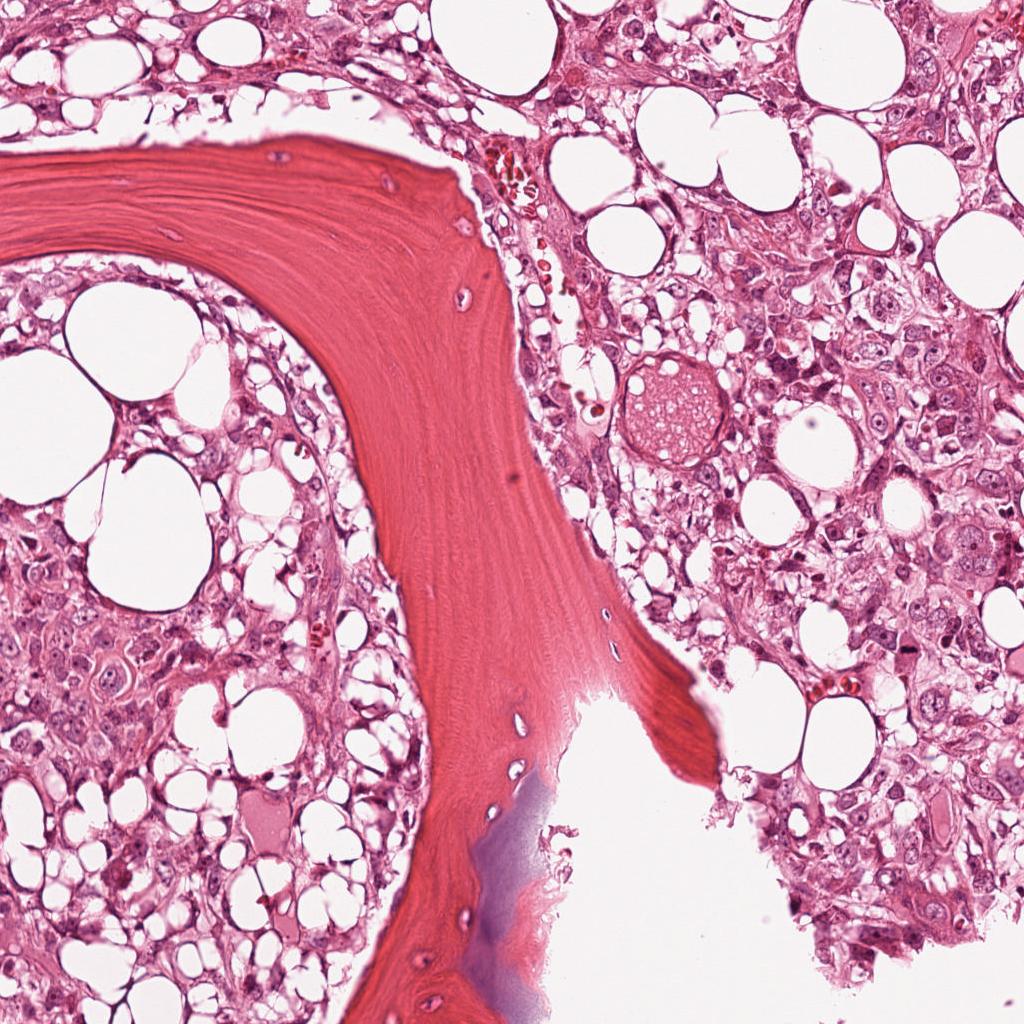
Label: Viable